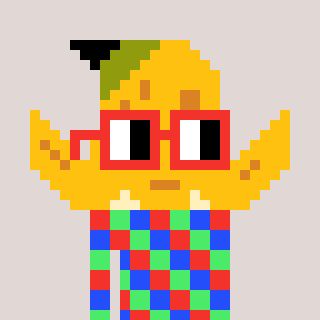
a pixel art character with square red glasses, a banana-shaped head and a grayscale-colored body on a warm background